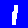
Digit: 1